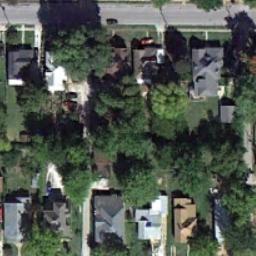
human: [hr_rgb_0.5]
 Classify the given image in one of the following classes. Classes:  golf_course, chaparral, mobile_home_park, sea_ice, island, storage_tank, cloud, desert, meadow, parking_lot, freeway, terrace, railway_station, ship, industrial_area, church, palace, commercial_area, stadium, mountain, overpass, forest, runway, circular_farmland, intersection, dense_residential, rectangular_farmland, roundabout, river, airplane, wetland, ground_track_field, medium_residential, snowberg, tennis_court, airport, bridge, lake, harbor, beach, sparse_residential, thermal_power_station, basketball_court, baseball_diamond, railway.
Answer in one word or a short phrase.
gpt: medium_residential